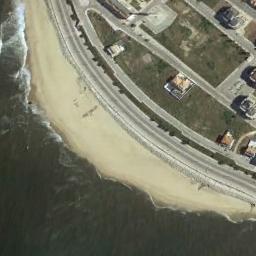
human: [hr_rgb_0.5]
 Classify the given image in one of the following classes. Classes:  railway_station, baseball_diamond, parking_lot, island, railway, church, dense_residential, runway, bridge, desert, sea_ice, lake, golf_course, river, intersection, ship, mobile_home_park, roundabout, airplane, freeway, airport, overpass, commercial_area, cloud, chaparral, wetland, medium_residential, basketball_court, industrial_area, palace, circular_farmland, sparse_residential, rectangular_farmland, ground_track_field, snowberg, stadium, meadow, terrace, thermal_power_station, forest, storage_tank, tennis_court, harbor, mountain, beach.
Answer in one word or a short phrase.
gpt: beach